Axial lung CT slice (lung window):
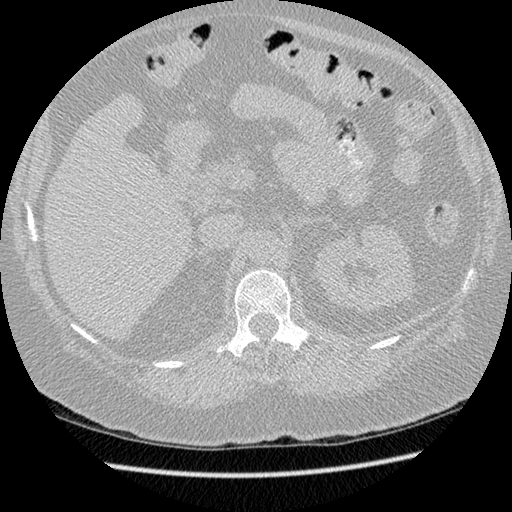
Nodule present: no